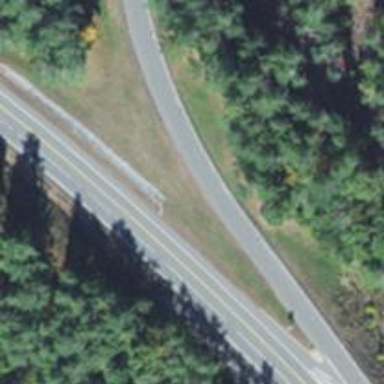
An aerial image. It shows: Asphalt trunk link road.